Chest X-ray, PA view. Patient: 64 years old, sex M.
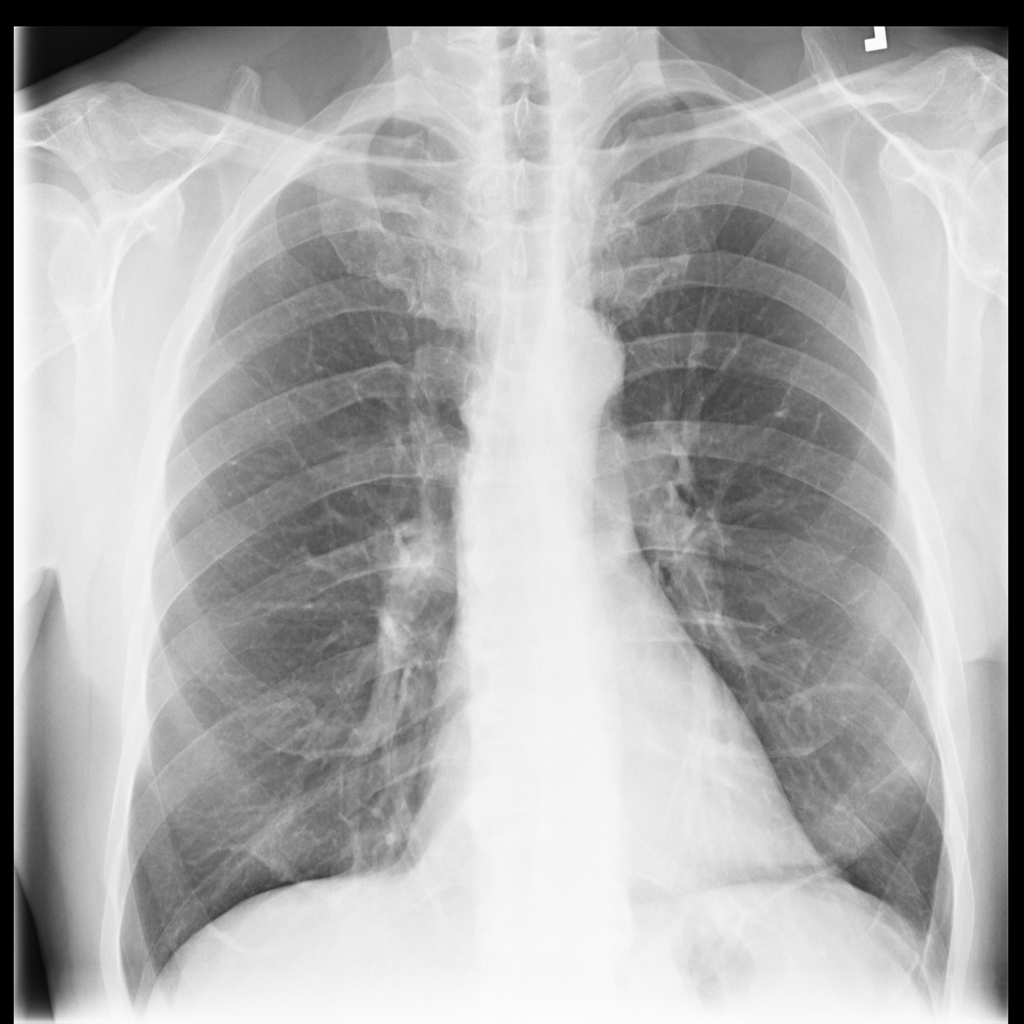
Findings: No Finding